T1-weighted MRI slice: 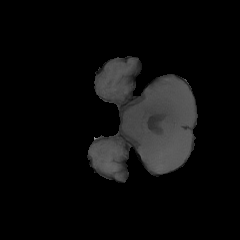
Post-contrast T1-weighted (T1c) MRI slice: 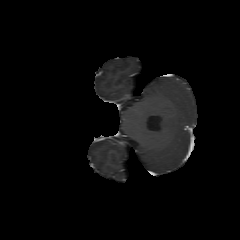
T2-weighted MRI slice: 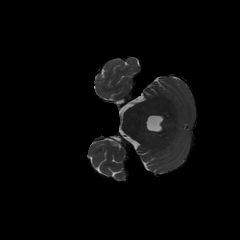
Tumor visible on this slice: no